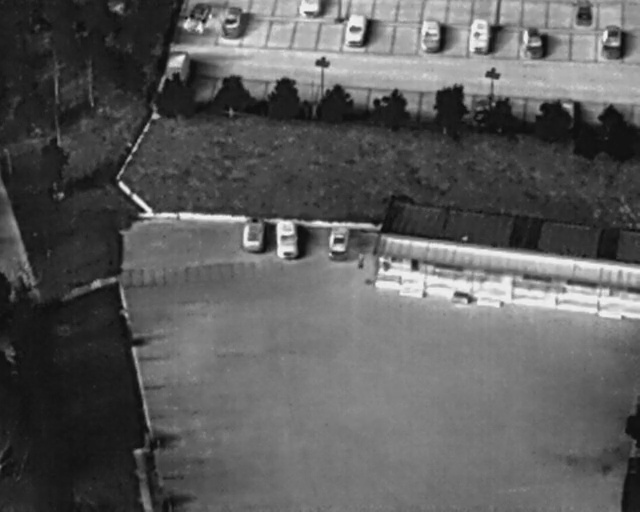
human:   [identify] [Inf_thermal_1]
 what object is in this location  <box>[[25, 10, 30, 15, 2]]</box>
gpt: <ref>1 medium car at the top left</ref>

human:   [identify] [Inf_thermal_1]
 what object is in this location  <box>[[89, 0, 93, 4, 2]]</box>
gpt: <ref>1 small car at the top right</ref>

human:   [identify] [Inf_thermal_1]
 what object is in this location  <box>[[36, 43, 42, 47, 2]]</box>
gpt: <ref>1 small car at the center</ref>